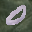
Label: 0